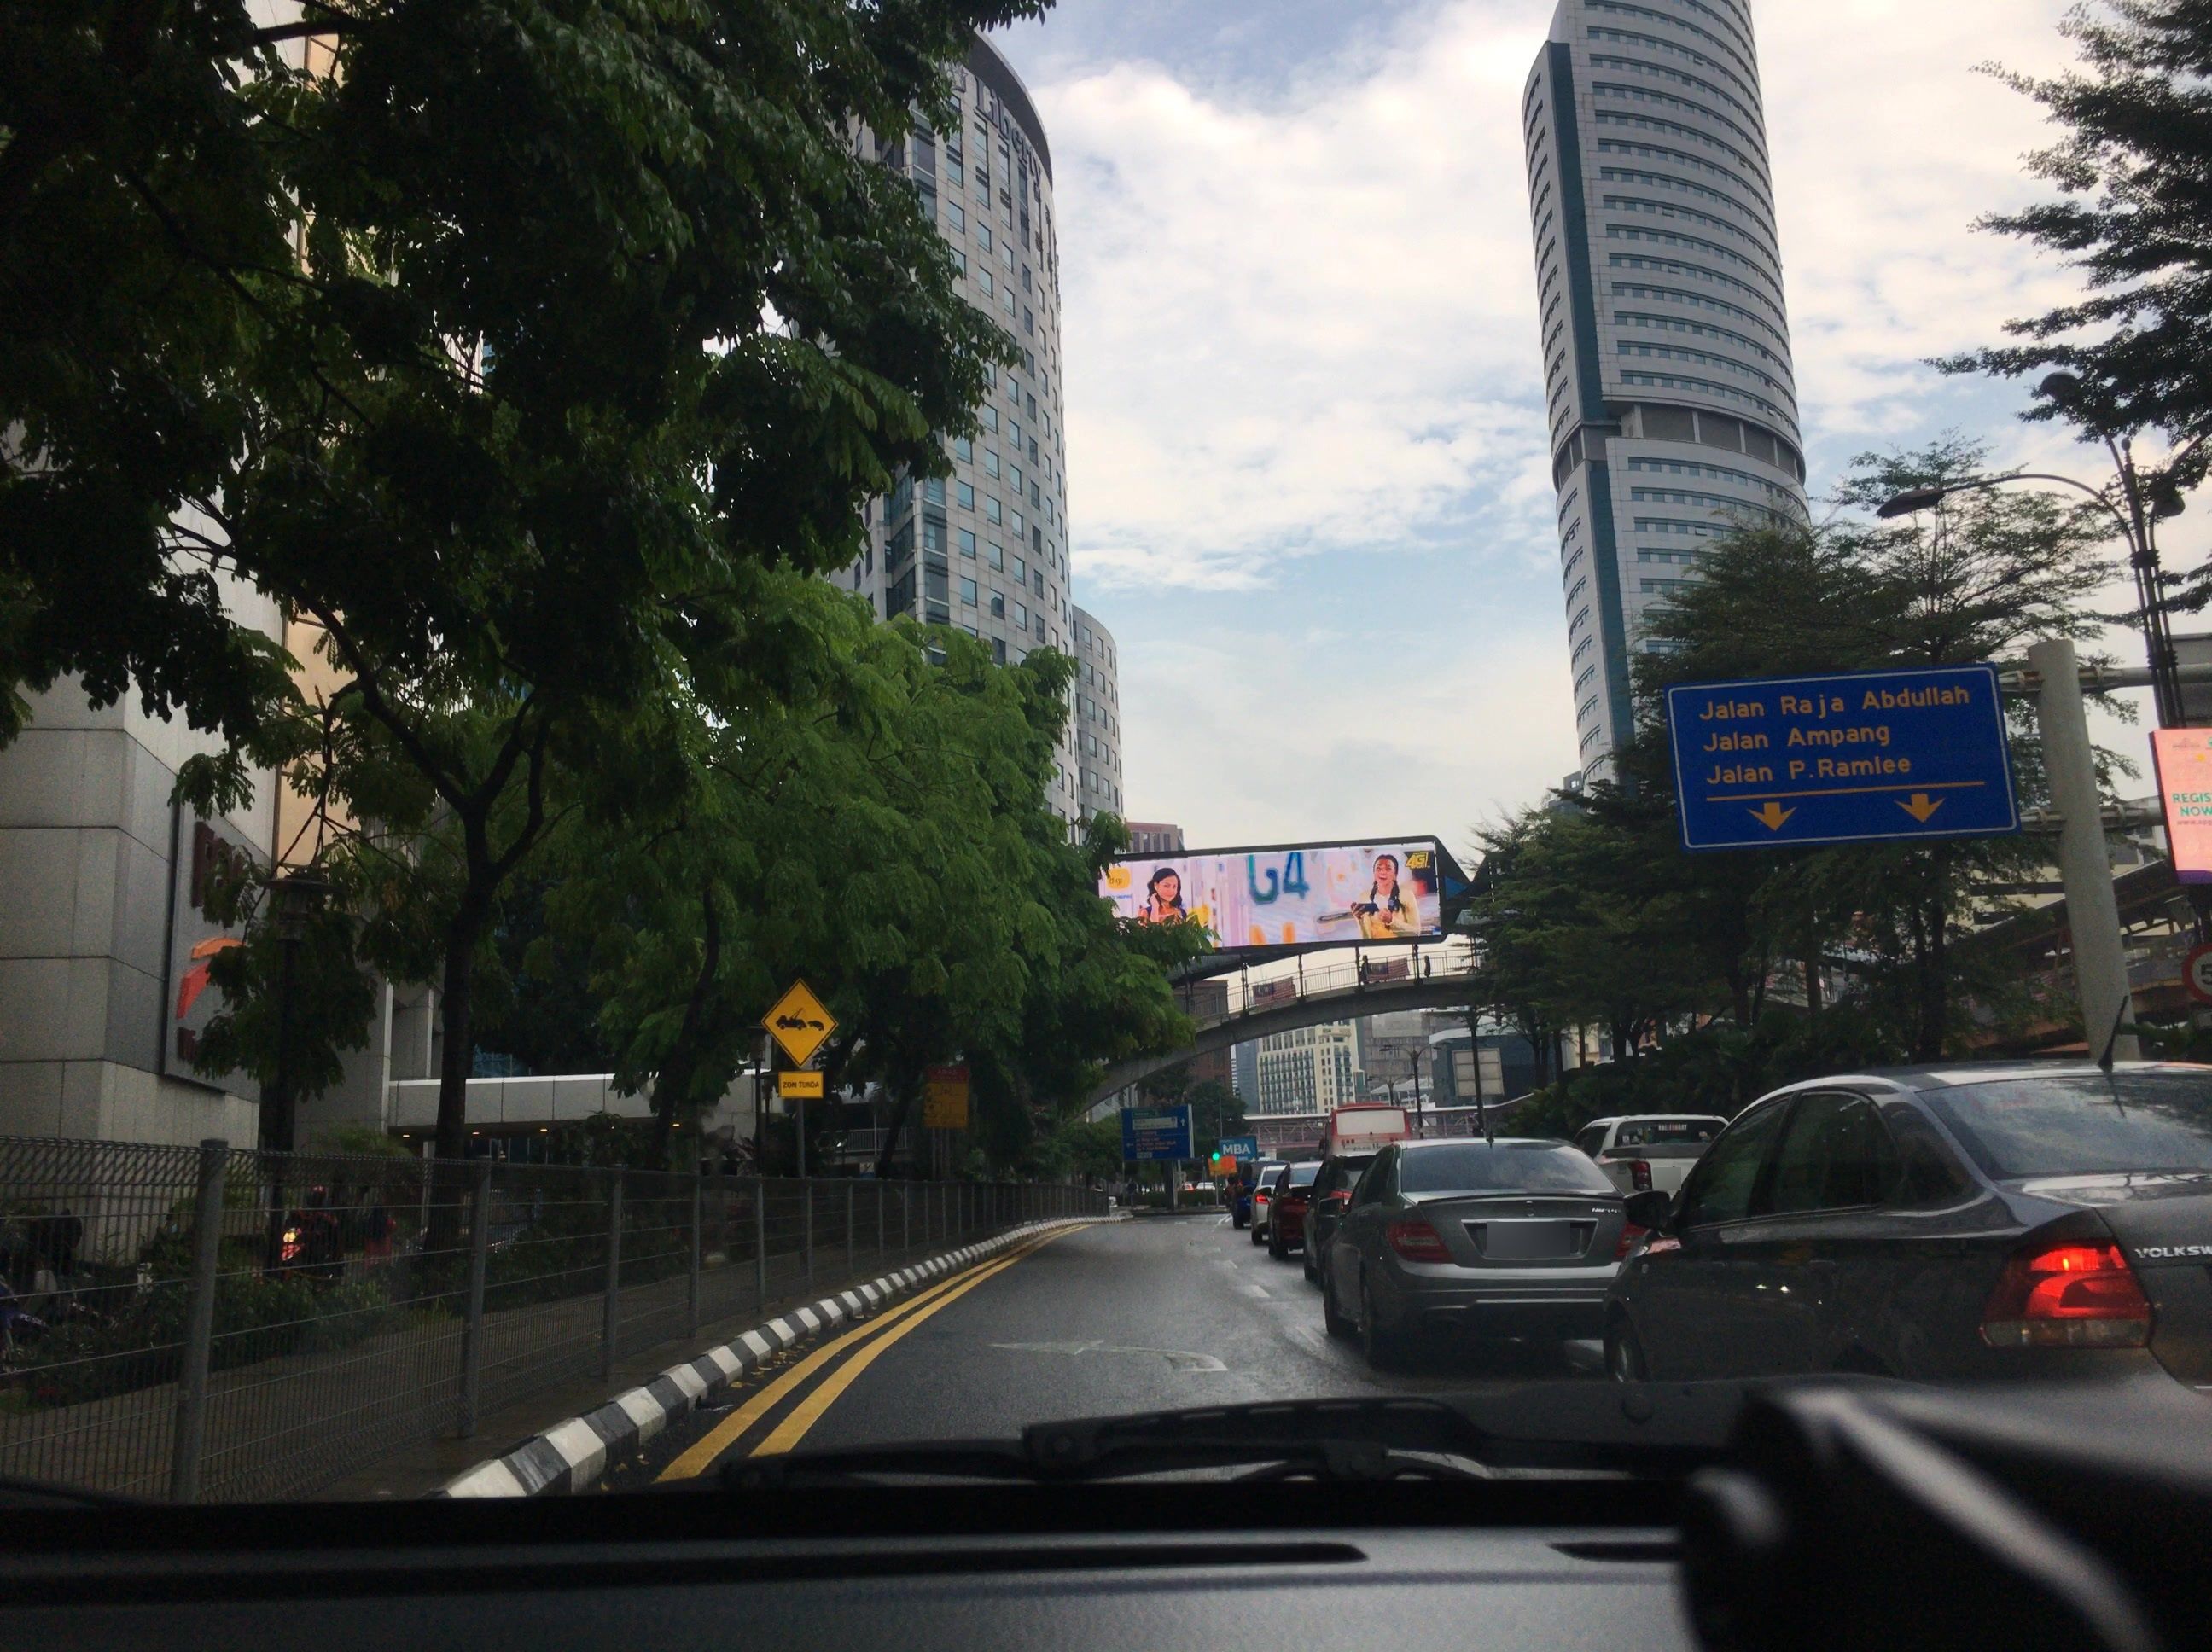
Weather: cloudy
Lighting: day
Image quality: good
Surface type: driving surface
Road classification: footway, track, steps
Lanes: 4
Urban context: urban centre
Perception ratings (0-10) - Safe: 6.24, Lively: 8.35, Beautiful: 5.93, Boring: 1.9, Depressing: 2.03, Wealthy: 6.58